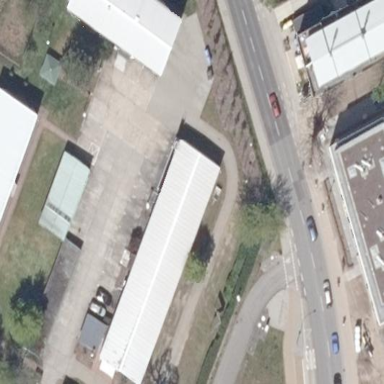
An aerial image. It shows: Commercial building with gabled roof colored in gray.